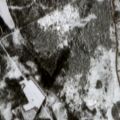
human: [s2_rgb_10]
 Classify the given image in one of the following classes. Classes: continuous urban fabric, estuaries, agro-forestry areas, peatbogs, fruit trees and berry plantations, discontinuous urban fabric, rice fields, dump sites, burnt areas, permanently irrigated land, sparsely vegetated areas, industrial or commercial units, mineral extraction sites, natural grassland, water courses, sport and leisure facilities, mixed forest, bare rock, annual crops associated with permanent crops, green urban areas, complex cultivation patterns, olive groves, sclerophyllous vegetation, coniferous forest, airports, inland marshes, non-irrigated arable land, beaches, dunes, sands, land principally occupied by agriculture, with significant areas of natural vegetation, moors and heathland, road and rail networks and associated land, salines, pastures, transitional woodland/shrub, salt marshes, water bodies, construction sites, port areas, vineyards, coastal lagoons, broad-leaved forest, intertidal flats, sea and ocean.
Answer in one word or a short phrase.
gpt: coniferous forest, transitional woodland/shrub